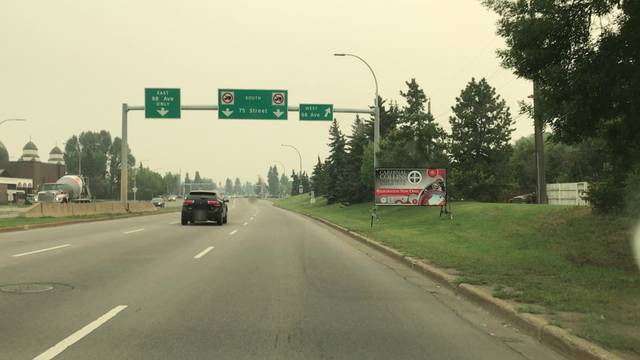
Region: Canada
Coordinates: 53.54, -113.444